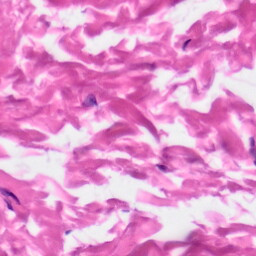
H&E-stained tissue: Skin